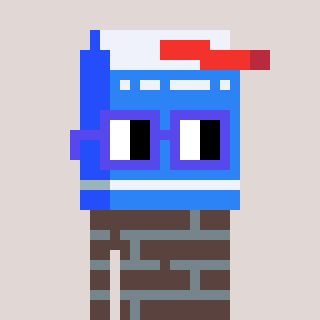
a pixel art character with square blue glasses, a milk-shaped head and a darkbrown-colored body on a warm background